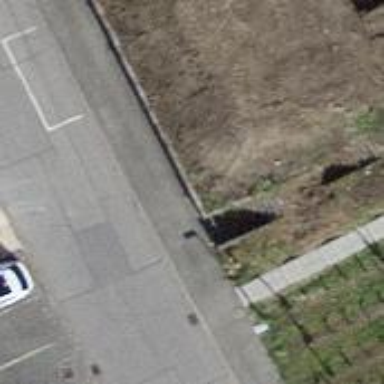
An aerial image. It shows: Set of steps on the road.